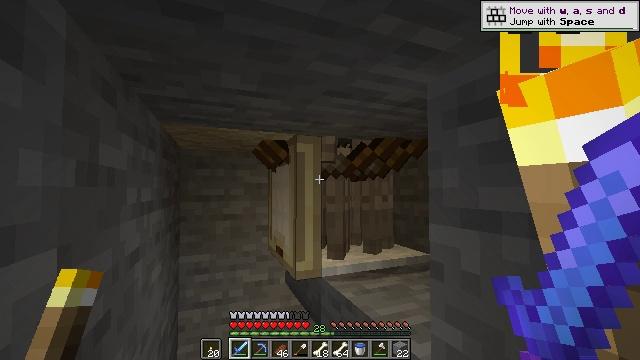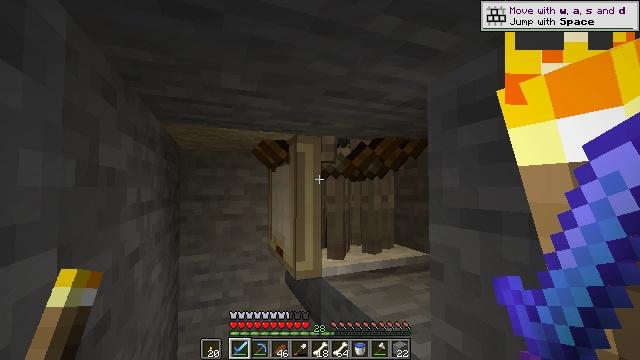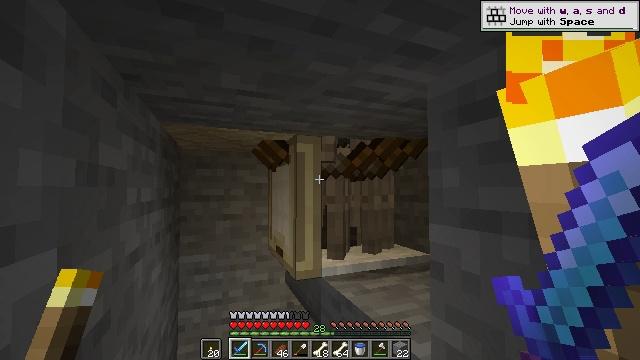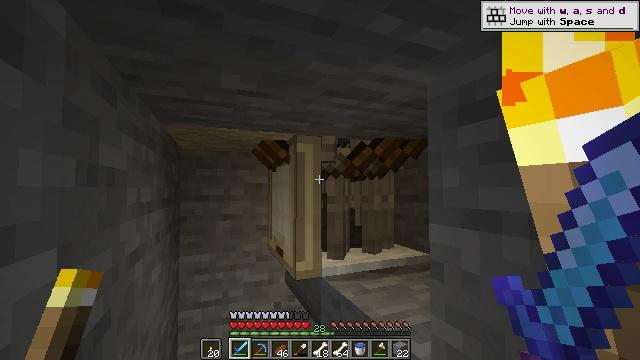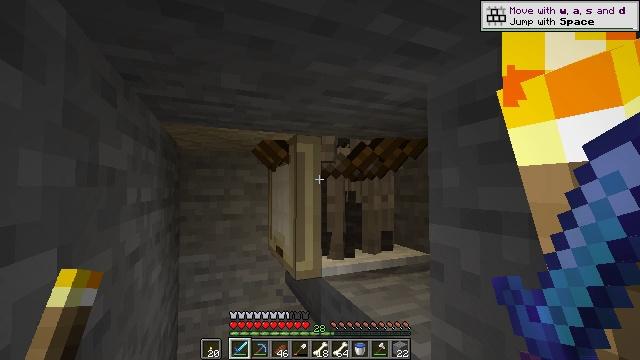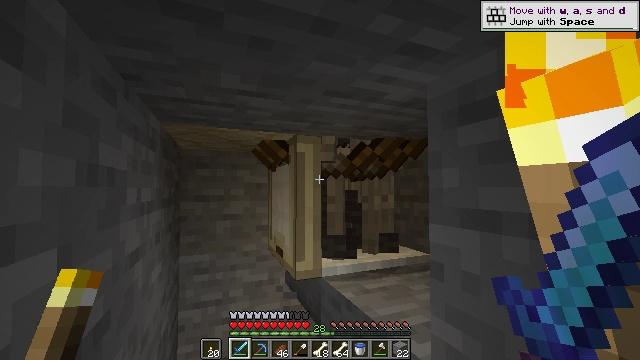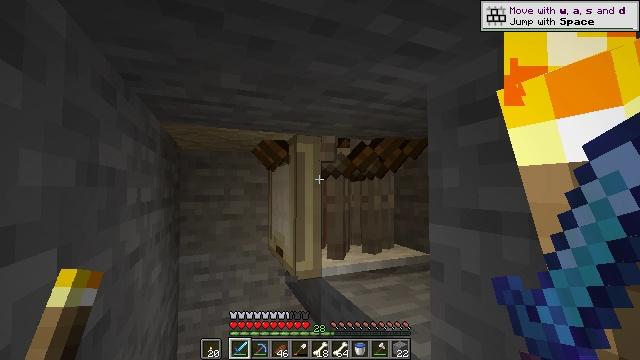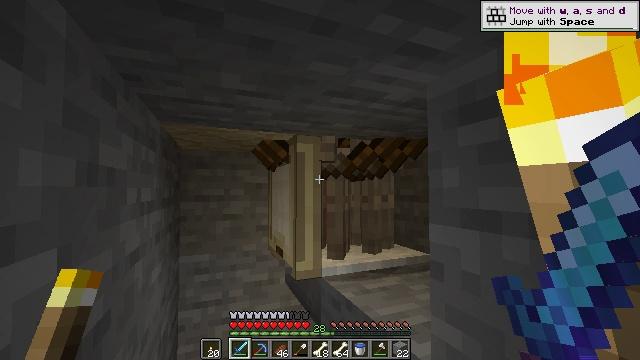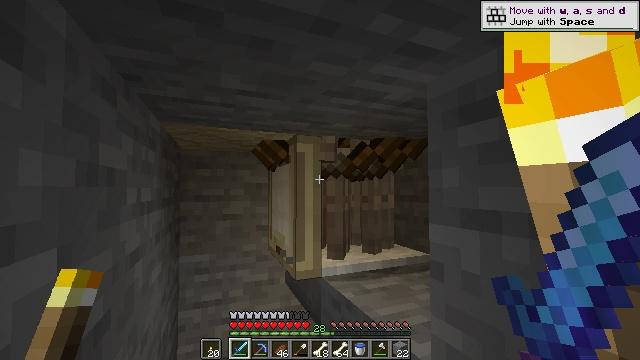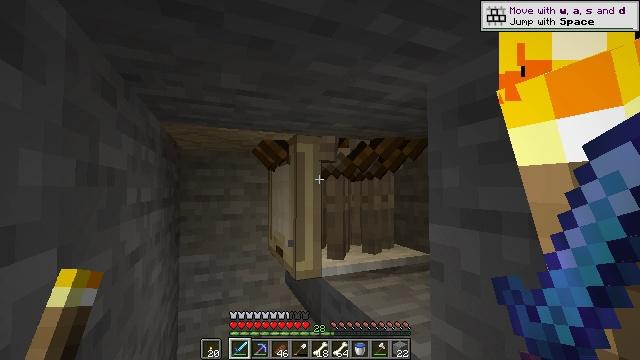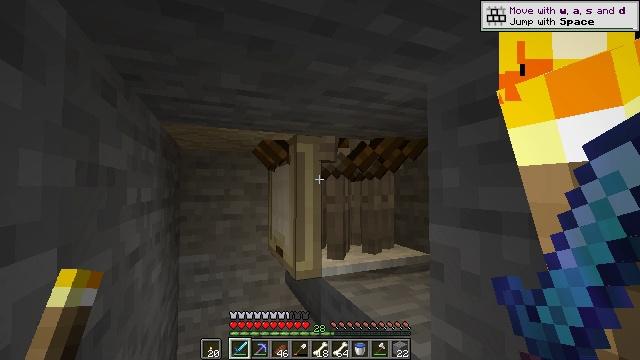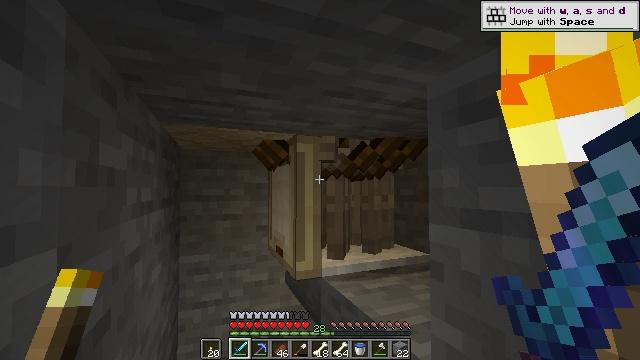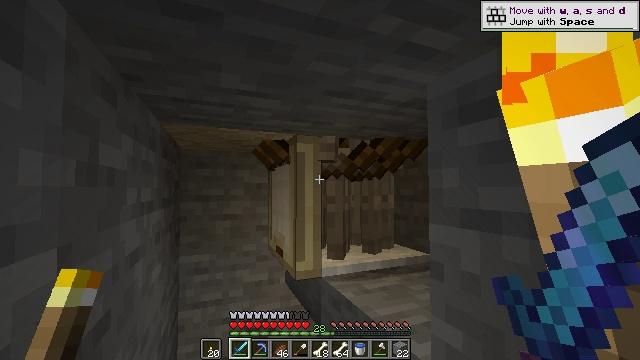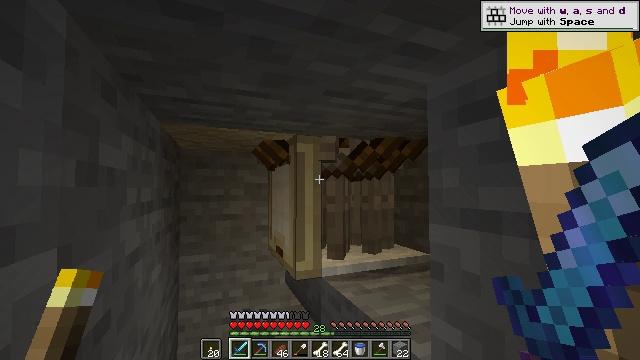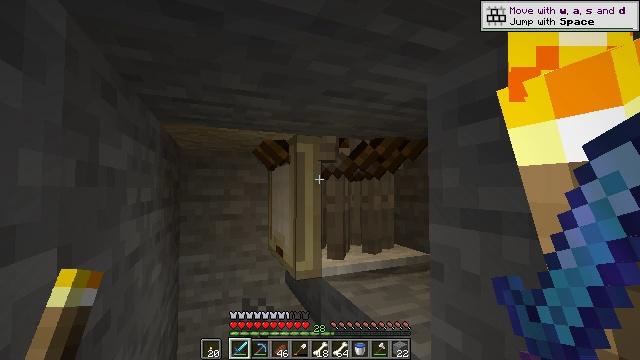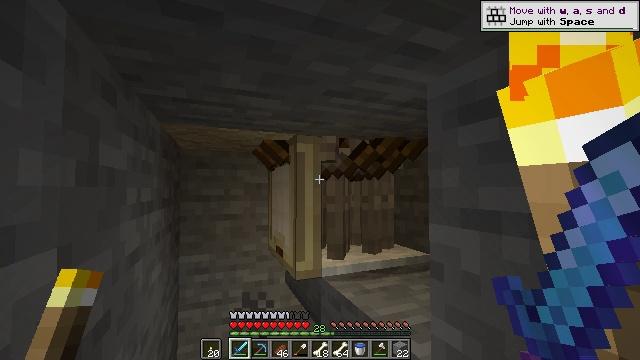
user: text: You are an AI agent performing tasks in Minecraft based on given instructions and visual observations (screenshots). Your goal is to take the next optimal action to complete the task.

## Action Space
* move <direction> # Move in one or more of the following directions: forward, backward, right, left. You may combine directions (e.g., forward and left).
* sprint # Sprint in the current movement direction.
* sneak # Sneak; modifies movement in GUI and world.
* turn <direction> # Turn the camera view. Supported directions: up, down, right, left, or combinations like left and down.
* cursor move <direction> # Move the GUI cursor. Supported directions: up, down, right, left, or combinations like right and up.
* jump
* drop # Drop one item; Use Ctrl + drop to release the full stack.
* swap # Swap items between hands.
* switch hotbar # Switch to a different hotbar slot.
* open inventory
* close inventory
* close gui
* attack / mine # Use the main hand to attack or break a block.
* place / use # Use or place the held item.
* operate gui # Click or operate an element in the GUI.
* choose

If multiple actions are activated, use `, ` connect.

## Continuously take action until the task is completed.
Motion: motion action
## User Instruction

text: Combat the skeleton.
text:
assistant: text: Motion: no_op
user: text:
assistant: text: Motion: no_op
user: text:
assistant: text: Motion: no_op
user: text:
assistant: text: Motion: no_op
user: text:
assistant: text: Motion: no_op
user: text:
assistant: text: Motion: no_op
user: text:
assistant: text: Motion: no_op
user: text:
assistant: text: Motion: no_op
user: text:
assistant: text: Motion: no_op
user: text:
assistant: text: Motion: no_op
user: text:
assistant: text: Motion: no_op
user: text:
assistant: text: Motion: no_op
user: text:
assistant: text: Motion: no_op
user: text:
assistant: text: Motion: no_op
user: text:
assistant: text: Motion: no_op
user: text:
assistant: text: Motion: no_op
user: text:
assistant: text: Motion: no_op
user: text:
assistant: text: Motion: no_op
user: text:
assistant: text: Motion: no_op
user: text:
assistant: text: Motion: no_op
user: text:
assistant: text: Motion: no_op
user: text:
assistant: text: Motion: no_op
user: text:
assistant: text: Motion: no_op
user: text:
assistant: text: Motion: no_op
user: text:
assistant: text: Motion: no_op
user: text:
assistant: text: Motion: no_op
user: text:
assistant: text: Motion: no_op
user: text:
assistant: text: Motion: no_op
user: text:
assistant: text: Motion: no_op
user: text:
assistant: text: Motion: no_op